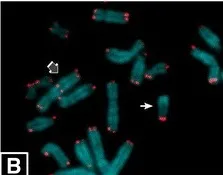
FISH characterization of deleted marker. A FISH analysis with the specific probe for Xp11.1-q11.1 alpha-satellite (DXZ1, red signals) on the normal chromosome X and the deleted marker (arrow). C; FISH analysis with the specific probe for Xp/Yp telomere (DXYS129, red signals) on the normal chromosome X and the entire marker. The arrow indicates the possible breaking point.
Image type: pathology (fish)